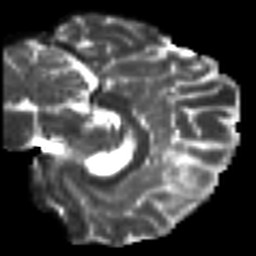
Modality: T2w
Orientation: sagittal
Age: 24
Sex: male
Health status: ill
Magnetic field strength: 3 T
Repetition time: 9 s
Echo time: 0.093 s